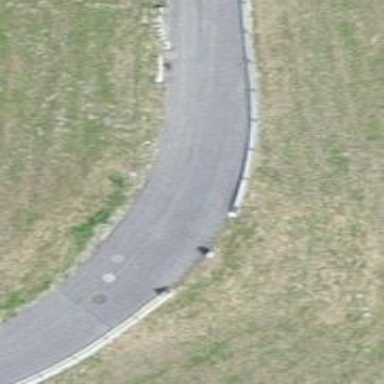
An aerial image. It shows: Unclassified road with asphalt surface.